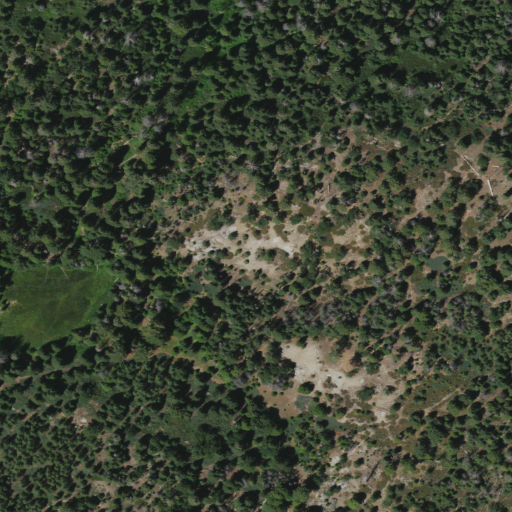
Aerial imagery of plain(s) in California named Cold Spring Meadow containing only grassland